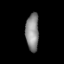
Tissue: lung
Cell type: Epithelial cells
Senescence score: 0.5699
Nuclear area (px): 483
Mean DAPI intensity: 138.431